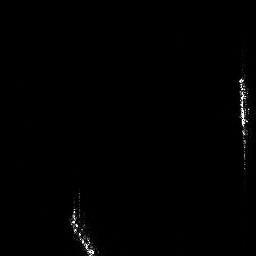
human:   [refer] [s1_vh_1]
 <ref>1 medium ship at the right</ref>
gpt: <box>[[91, 28, 96, 66, 0]]</box>